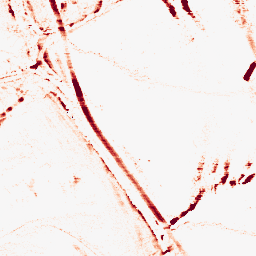
Category: morphological
Decomposition family: morphological_rect
Decomposition parameters: operation: opening
width: 10
height: 3
Upsampling method: quadratic
Upsampling parameters: scale: 4
Upsampling scale: 4